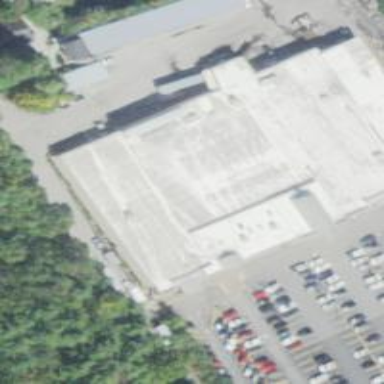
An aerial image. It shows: Supermarket.